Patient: sex F, age 33
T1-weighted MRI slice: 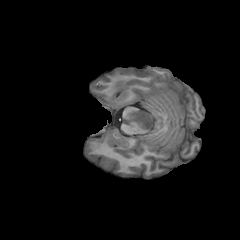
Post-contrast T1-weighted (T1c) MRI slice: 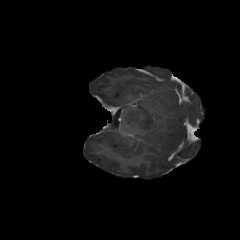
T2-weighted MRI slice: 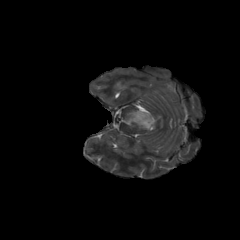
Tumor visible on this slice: yes
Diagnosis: Glioblastoma, IDH-wildtype
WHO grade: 4